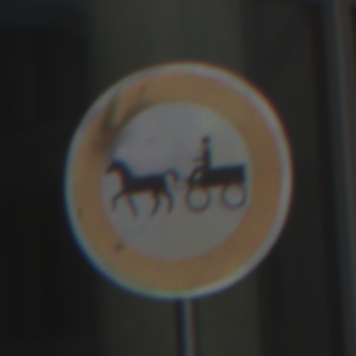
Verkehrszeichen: VerbotGespannfuhrwerke
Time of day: MorningAfternoon
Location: Outdoor (Urban)
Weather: PartlyCloudy
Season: NotSpecified
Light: Natural